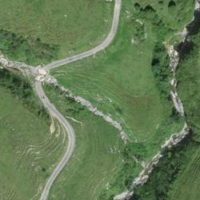
EUNIS habitat code: 26
Species observed at this site:
Tettigonia viridissima
Omocestus viridulus
Pseudochorthippus parallelus
Chorthippus biguttulus